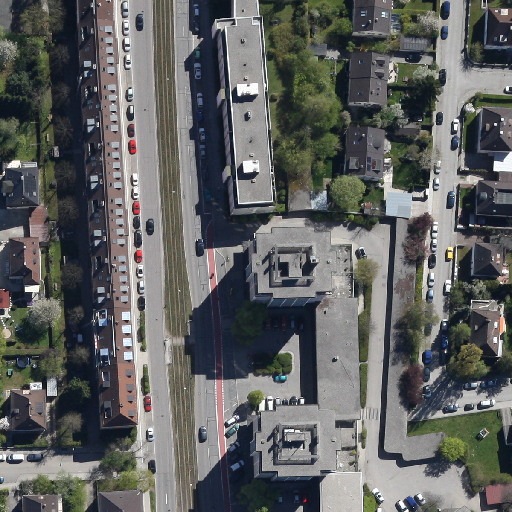
Referring expression: paved road along with tree